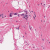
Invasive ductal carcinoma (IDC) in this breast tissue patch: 0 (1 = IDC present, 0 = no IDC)